Field crop: maize
Growth stage: 2
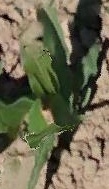
Species: maize